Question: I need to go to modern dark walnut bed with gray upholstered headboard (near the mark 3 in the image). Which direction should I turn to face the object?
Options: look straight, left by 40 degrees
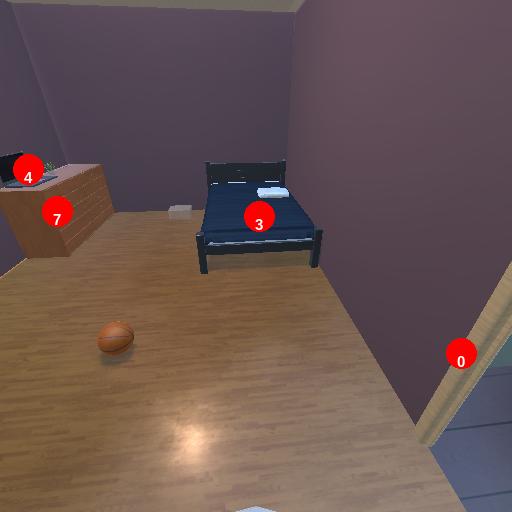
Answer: look straight